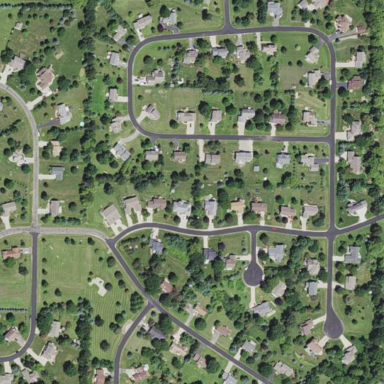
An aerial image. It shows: Residential neighbourhood.